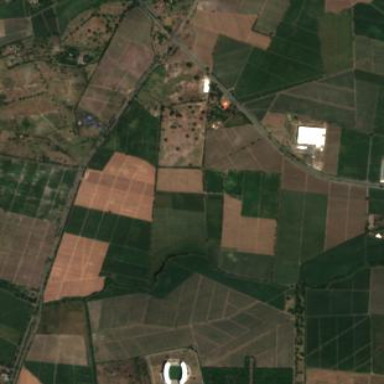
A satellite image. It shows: Farmland used for cultivating sugar cane.